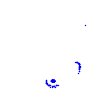
Particle: electron